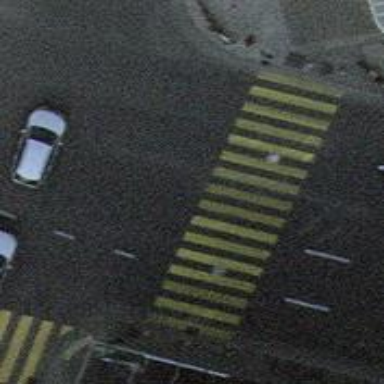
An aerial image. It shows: Asphalt footway with crossing controlled by traffic signals.